A bearing vibration time series has been folded into this square grayscale image, one row per segment of consecutive samples. Classify the bearing condition as one of: normal, inner_race, outer_race, ball.
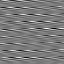
Answer: outer_race